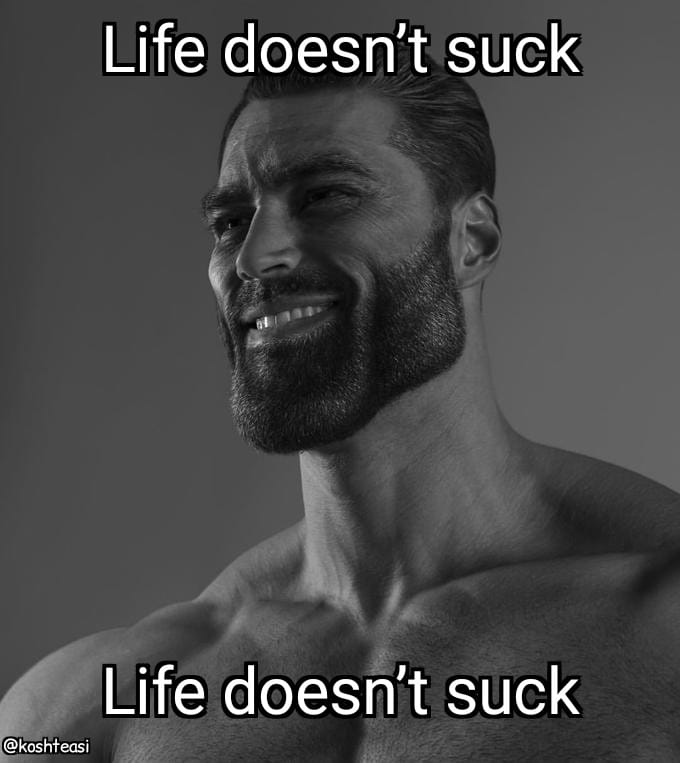
Caption: Life doesn't suck    Life doesn't suck
Label: non-hate